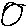
Label: circle